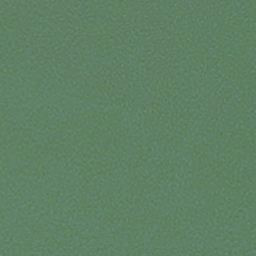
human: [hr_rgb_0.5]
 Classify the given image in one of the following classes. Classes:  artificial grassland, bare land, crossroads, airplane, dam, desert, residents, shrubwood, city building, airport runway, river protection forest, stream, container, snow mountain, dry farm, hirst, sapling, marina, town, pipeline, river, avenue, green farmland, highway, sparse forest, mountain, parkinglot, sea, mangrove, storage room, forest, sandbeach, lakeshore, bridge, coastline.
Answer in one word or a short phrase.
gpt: sea